Field crop: maize
Growth stage: 1
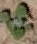
Species: chenopodium